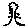
Label: tree